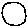
Label: circle